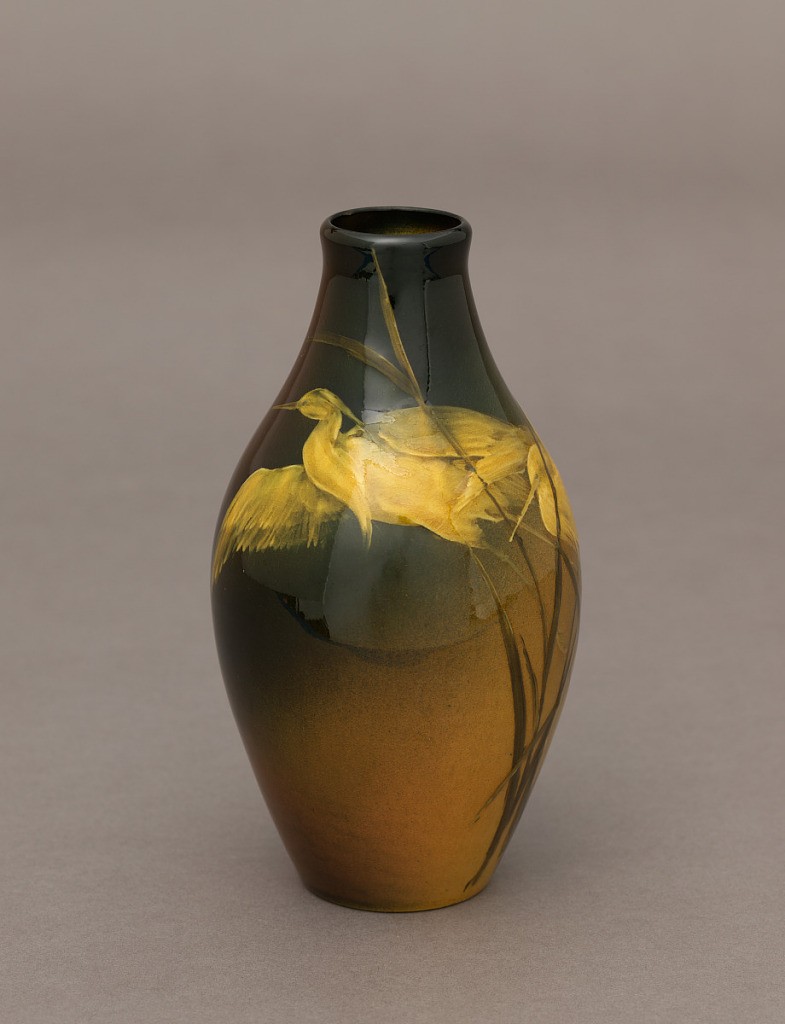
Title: Vase
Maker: Rookwood Pottery, American, 1880 - 1967
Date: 1894
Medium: earthenware
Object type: vase
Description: White earthenware, cast.  Ovoid body, decorated with two herons flying along rushes; no foot.  Birds in underglaze white slip (appear yellow) and rushes in green. Background shading shifts throughout the vessel with ochre, forest green, sage green, brown and russet.  Exterior and interior: yellow glaze.